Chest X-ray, AP view. Patient: 48 years old, sex M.
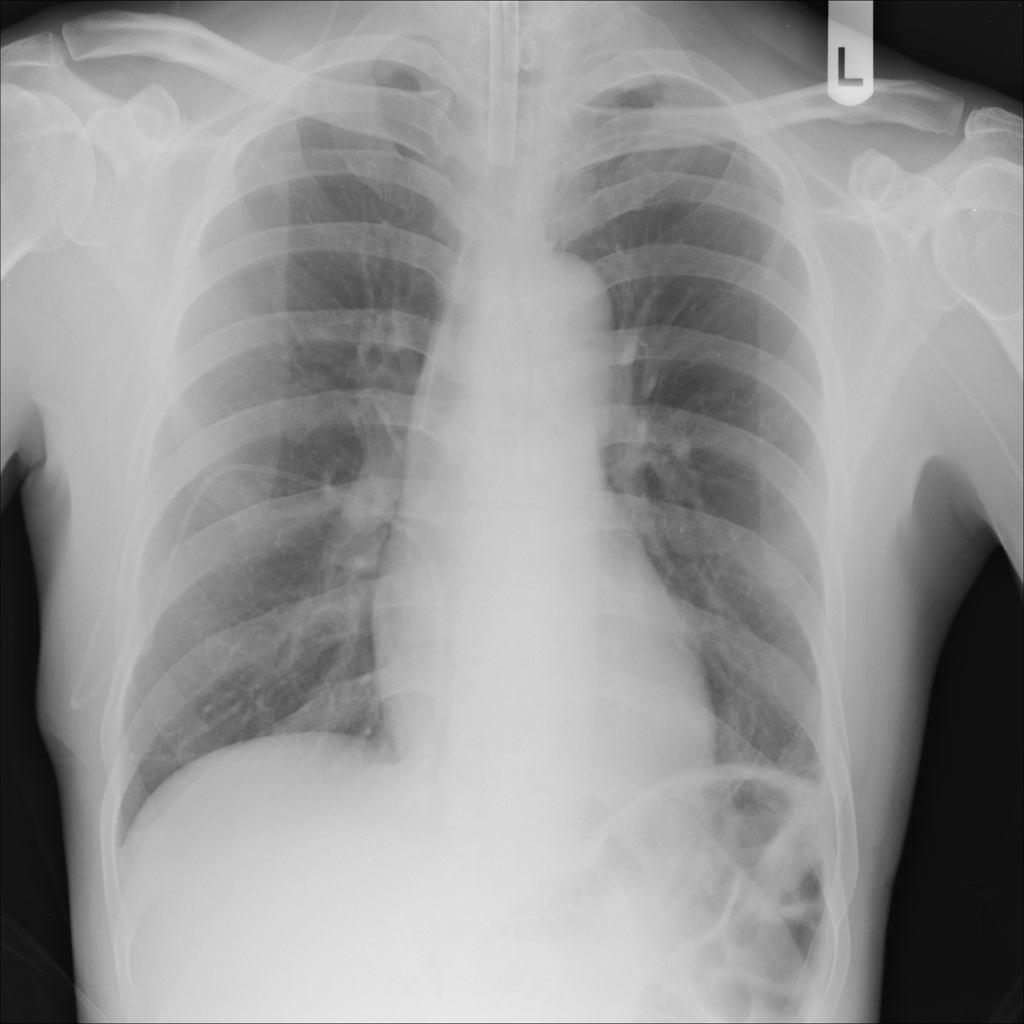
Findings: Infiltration